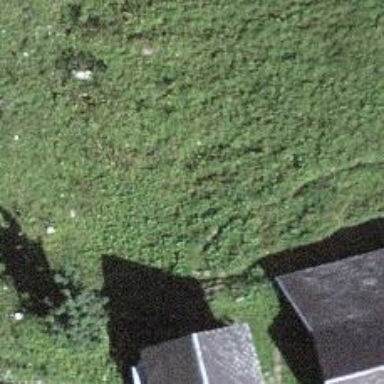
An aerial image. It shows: Isolated dwelling in remote location.